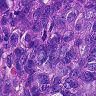
Metastatic tissue present: yes